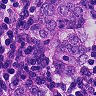
Metastatic tissue present: yes